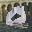
Label: 0